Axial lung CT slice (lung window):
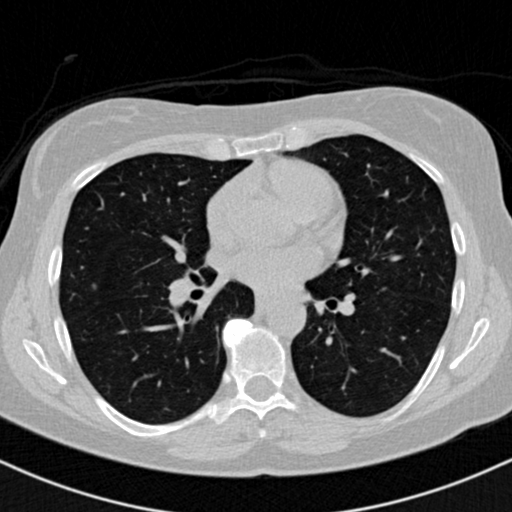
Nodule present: yes
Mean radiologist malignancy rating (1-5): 2.75